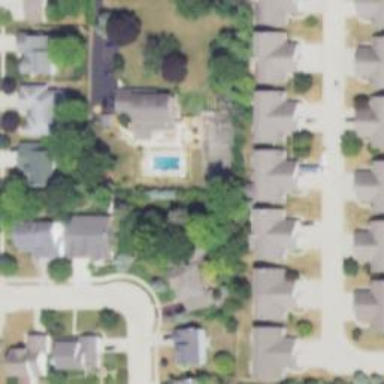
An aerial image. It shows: Residential neighbourhood.